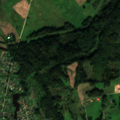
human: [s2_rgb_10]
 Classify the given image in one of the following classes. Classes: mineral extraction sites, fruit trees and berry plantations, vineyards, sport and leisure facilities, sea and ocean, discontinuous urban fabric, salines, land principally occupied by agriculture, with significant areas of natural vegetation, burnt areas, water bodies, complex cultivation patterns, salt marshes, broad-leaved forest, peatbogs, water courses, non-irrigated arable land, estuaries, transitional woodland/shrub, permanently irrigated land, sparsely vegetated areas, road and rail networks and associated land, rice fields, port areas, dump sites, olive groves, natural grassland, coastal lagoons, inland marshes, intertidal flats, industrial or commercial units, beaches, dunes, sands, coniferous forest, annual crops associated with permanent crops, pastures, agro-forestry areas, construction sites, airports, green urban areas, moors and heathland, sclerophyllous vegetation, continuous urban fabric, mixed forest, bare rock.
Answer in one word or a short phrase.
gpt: discontinuous urban fabric, non-irrigated arable land, pastures, land principally occupied by agriculture, with significant areas of natural vegetation, mixed forest